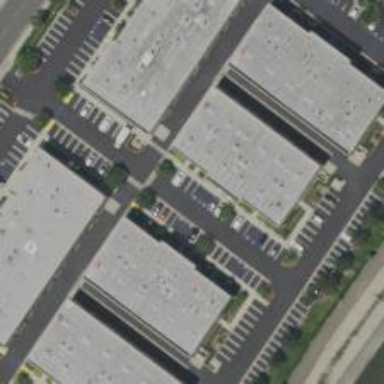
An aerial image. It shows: Commercial building.